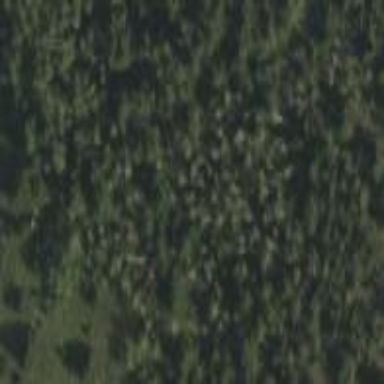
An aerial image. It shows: Dense woodland with mixed trees.